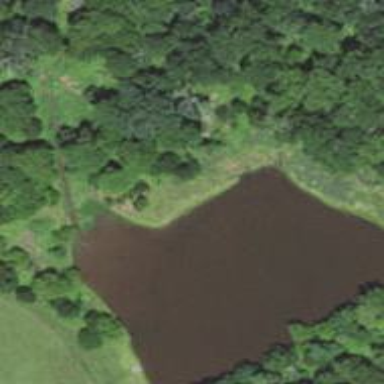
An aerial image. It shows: Peaceful pond surrounded by nature.